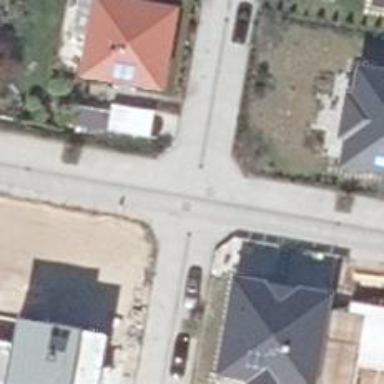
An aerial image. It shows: Residential road.